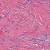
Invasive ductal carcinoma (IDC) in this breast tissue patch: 0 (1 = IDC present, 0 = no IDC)